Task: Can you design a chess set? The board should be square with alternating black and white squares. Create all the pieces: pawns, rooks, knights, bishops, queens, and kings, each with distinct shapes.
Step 2493:
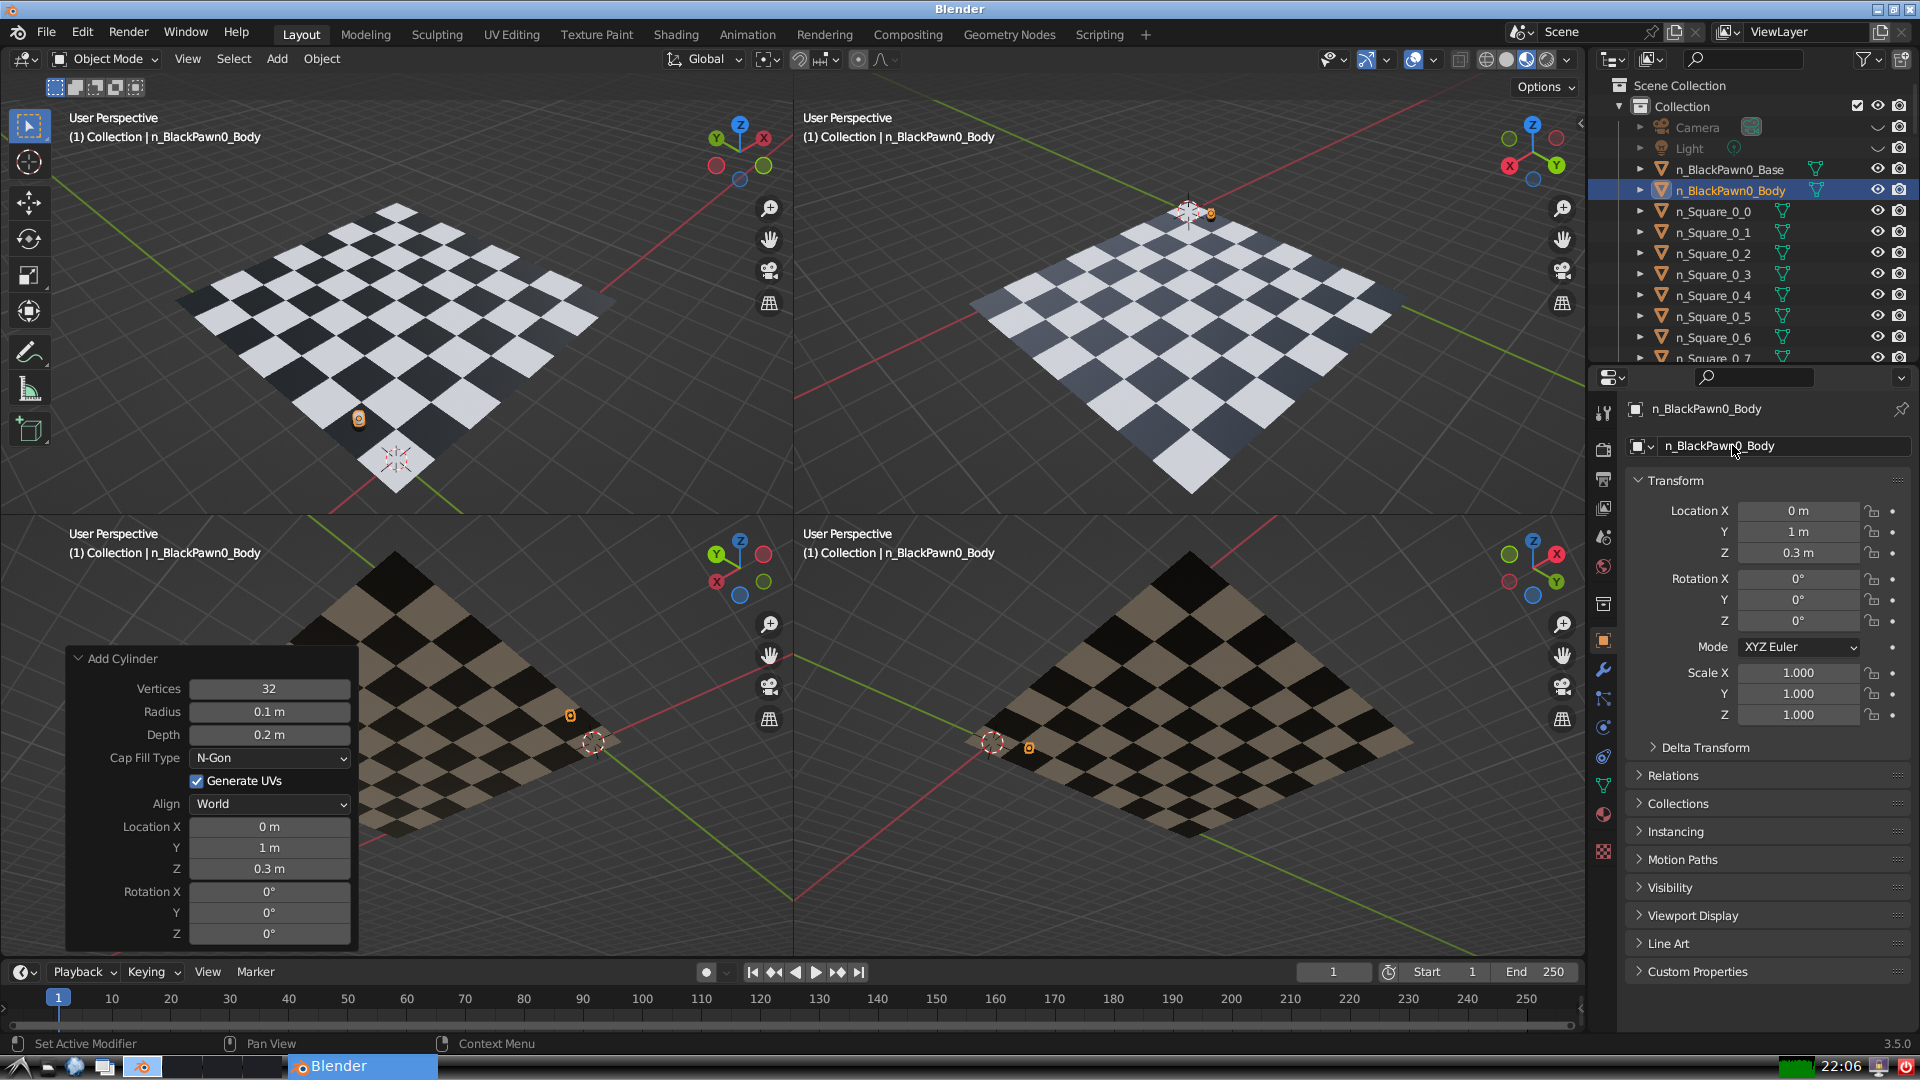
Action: {"mouse_move": [1603, 815]}